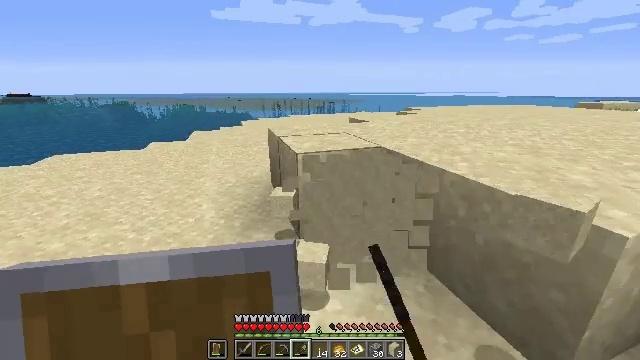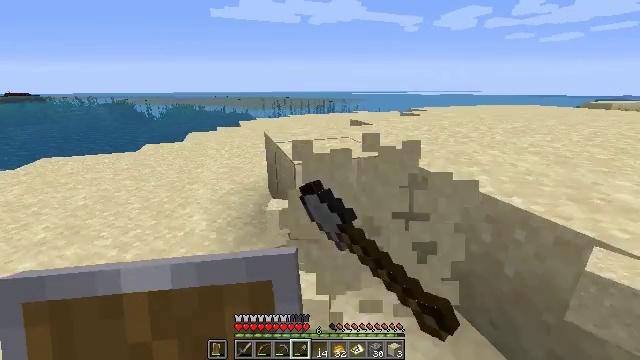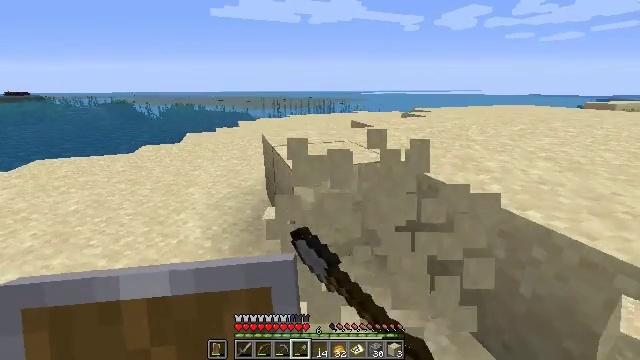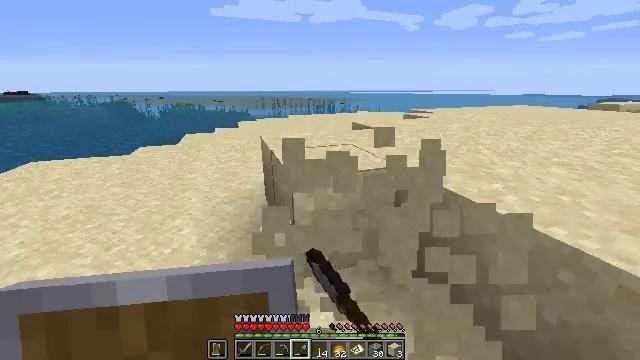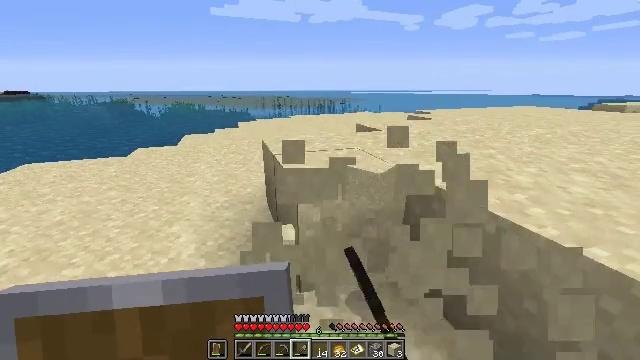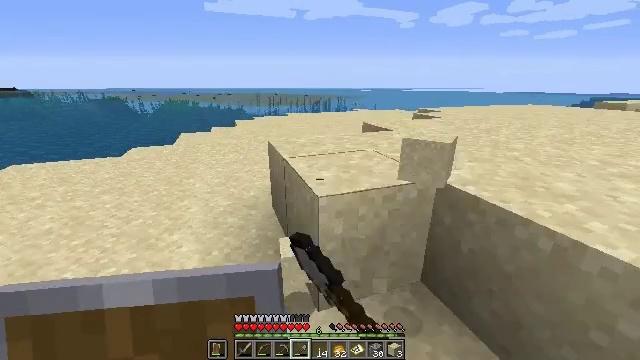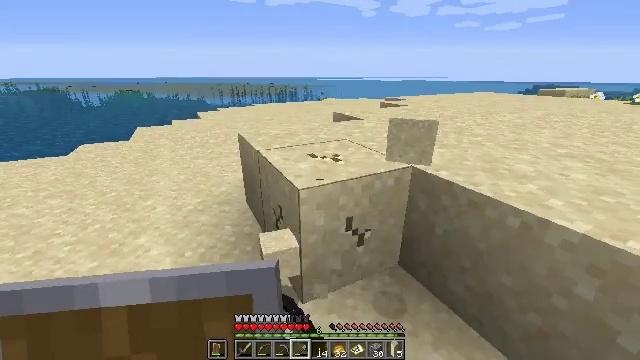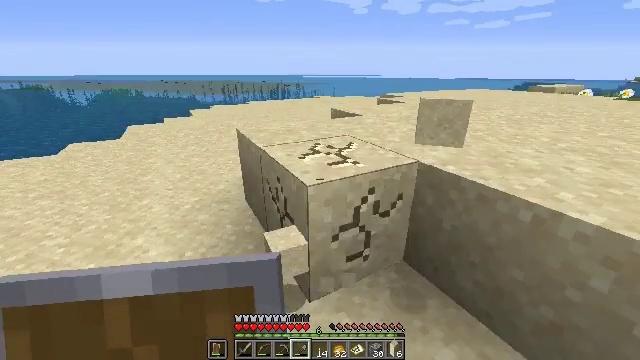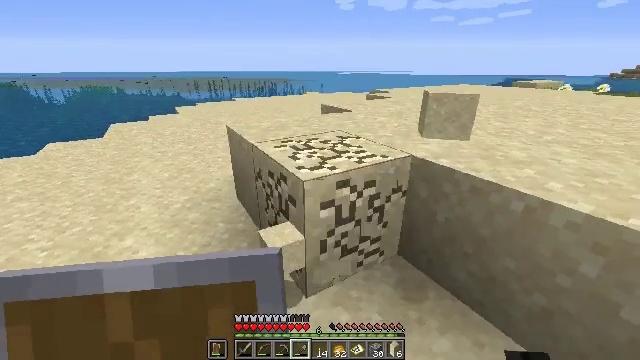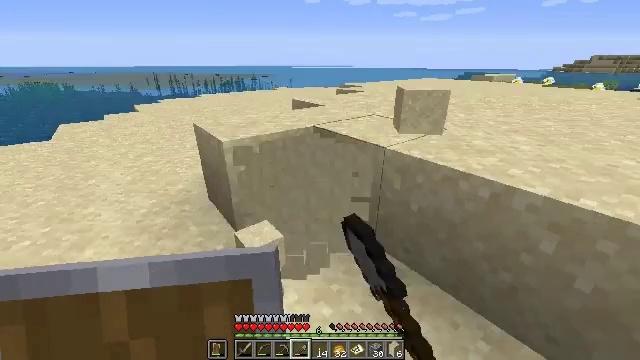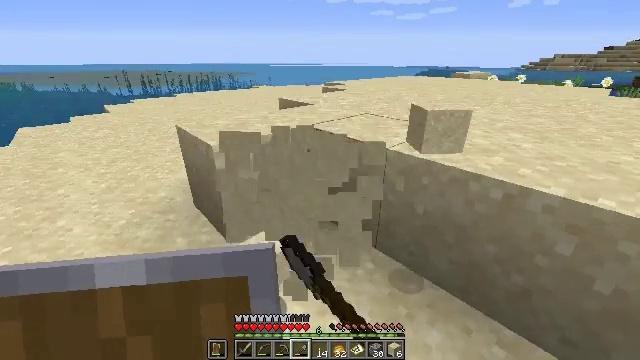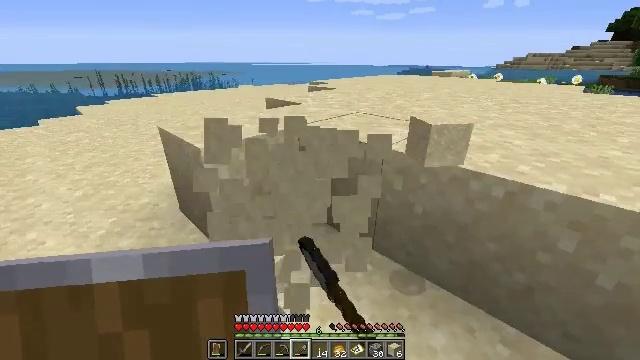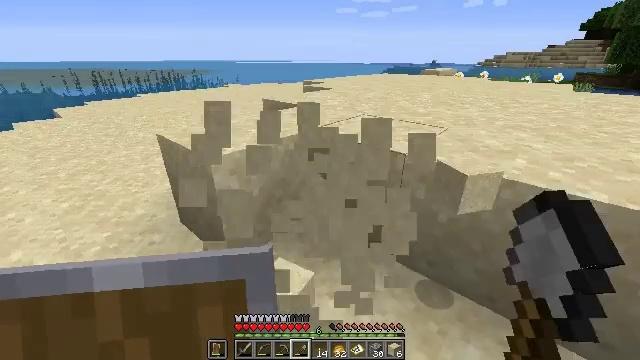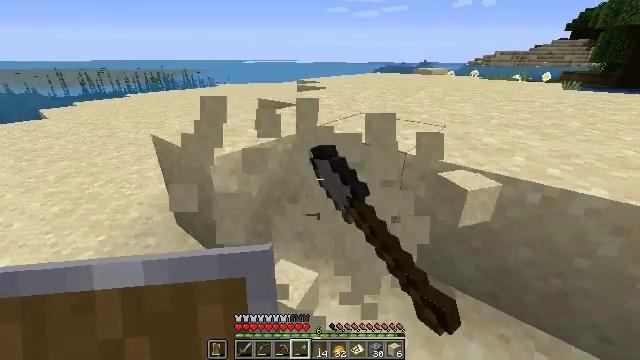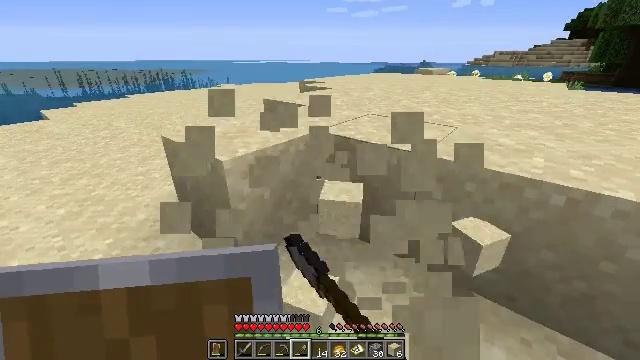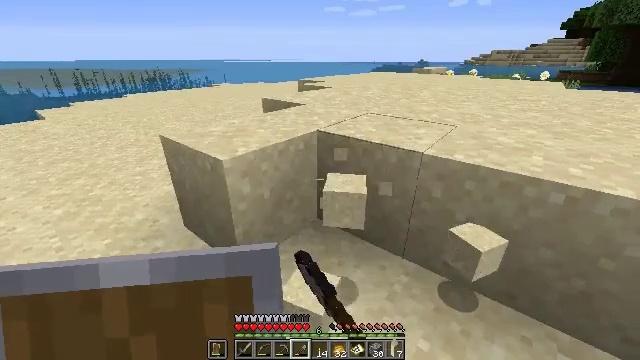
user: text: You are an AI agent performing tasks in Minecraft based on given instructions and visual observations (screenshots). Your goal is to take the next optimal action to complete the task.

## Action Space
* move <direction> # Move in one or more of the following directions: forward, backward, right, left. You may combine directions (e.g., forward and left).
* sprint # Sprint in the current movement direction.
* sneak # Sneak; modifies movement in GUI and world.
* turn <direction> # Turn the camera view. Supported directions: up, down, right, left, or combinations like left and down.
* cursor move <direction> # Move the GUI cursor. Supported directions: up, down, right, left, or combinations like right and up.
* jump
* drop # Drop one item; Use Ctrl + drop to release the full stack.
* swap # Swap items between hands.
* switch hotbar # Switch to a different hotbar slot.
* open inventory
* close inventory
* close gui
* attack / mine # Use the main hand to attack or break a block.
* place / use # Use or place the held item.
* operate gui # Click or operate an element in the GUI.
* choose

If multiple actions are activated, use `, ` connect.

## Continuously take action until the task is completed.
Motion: motion action
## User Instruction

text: Dig up some sand.
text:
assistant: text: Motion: move forward, attack / mine
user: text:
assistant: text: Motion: move forward, attack / mine
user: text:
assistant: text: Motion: move forward and move left, attack / mine
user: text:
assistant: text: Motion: move forward and move left, attack / mine
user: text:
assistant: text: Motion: move left, turn right, attack / mine
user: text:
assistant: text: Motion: turn right and down, attack / mine
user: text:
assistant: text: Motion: turn right, attack / mine
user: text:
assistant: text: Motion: turn right, attack / mine
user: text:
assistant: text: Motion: move forward and move left, turn right and down, attack / mine
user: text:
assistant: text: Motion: move forward and move left, turn right, attack / mine
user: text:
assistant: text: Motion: move forward and move left, turn right, attack / mine
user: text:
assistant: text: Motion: move left, turn right, attack / mine
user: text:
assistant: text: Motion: turn right, attack / mine
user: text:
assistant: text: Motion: attack / mine
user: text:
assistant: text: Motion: attack / mine
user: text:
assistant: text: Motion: attack / mine
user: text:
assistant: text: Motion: attack / mine
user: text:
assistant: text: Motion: attack / mine
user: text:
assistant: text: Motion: turn right, attack / mine
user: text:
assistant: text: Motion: move forward and move left, attack / mine
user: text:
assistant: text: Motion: move forward and move left, turn right, attack / mine
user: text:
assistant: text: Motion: move forward and move left, turn right, attack / mine
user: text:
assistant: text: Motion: move forward and move left, attack / mine
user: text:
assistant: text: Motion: move left, turn right, attack / mine
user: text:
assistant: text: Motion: move left, turn right, attack / mine
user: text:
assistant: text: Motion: attack / mine
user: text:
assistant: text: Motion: turn right, attack / mine
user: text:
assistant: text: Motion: attack / mine
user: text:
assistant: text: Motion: attack / mine
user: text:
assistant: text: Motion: attack / mine